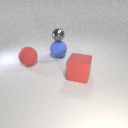
large red rubber cube to the right of large red rubber sphere